Interaction volume radius: 10 \u00c5
Interaction volume height: 30 \u00c5
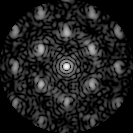
Disorder parameter: 0.4529